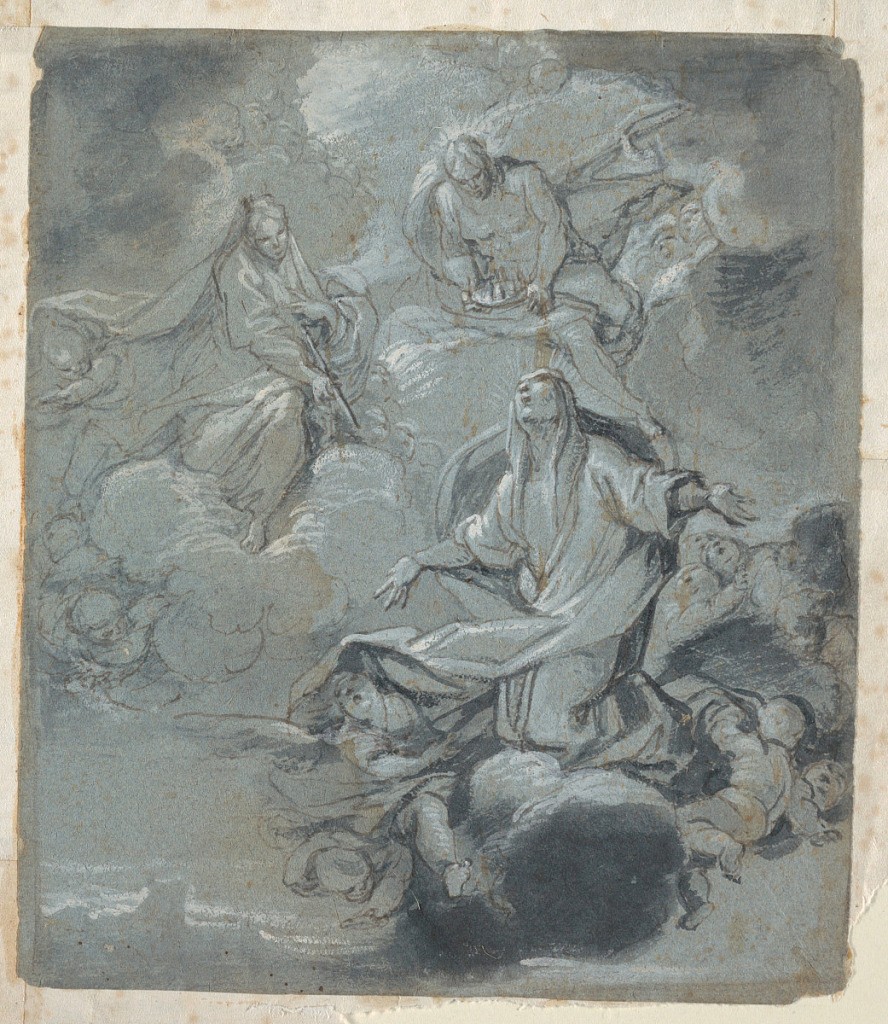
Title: Apotheosis of a Female Saint
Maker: Giacomo Farelli, Italian, 1624 - 1706
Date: before 1706
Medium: Pen and brown ink, brush with blue watercolor, white gouache on blue paper; verso: black and white chalk
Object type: Drawing
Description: At lower right, a female figure covered in drapery, her arms outstretched, putti surrounding the cloud below her. Above, an angel lowers a crown onto her head. Additional angels in the sky at left. Verso: a study for "Rest on the Flight".